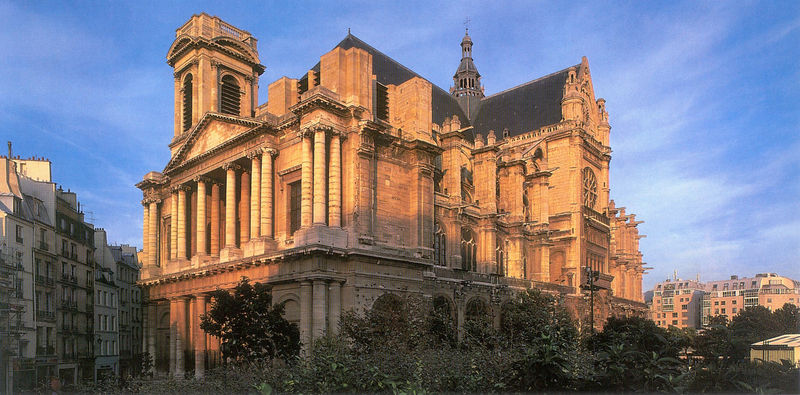
Titel: Saint-Eustache (Fassade und Langhaus)
Standort: Paris
Institution: Saint-Eustache
Schlagwörter: blau, himmel, laub, schatten, weiß, wolken, bäume, dreieck, grün, ocker, stadt, abend, braun, fenster, frankreich, grau, hintergrund, laterne, licht, mitte, orange, paris, säule, säulen, dach, gebäude, haus, rose, schloss, alt, architektur, barock, stein, häuser, sonnenaufgang, gebüsch, kirche, sonne, sträucher, klassizismus, england, gotik, kreis, turm, garten, balkon, ansicht, bogen, fassade, fassaden, italien, wohnhäuser, modern, giebel, ziegel, sonnenuntergang, ornamente, foto, fotografie, photographie, bögen, gerüst, burg, kloster, kreuz, türme, palast, stockwerk, dom, mauerwerk, kapitelle, kathedrale, photo, fries, dreiecksgiebel, sims, gesims, sandstein, gotisch, rosette, ionisch, zentral, kapelle, federwolken, dorisch, prunk, gothik, geschoss, gebälk, notre dame, etage, außenansicht, gesimse, querschiff, dachreiter, westseite, gotig, speier, süd, klassizitisch